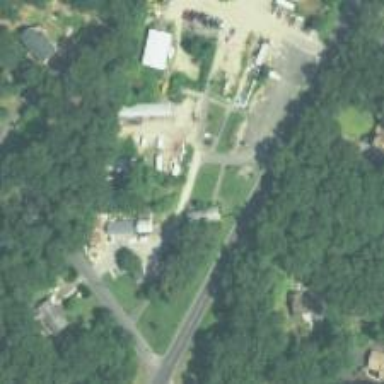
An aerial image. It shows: Service road.